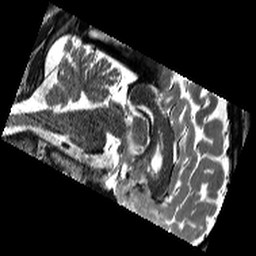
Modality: T2w
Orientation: sagittal
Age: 18
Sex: male
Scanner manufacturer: siemens
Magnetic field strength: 3 T
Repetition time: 13.15 s
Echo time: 0.082 s